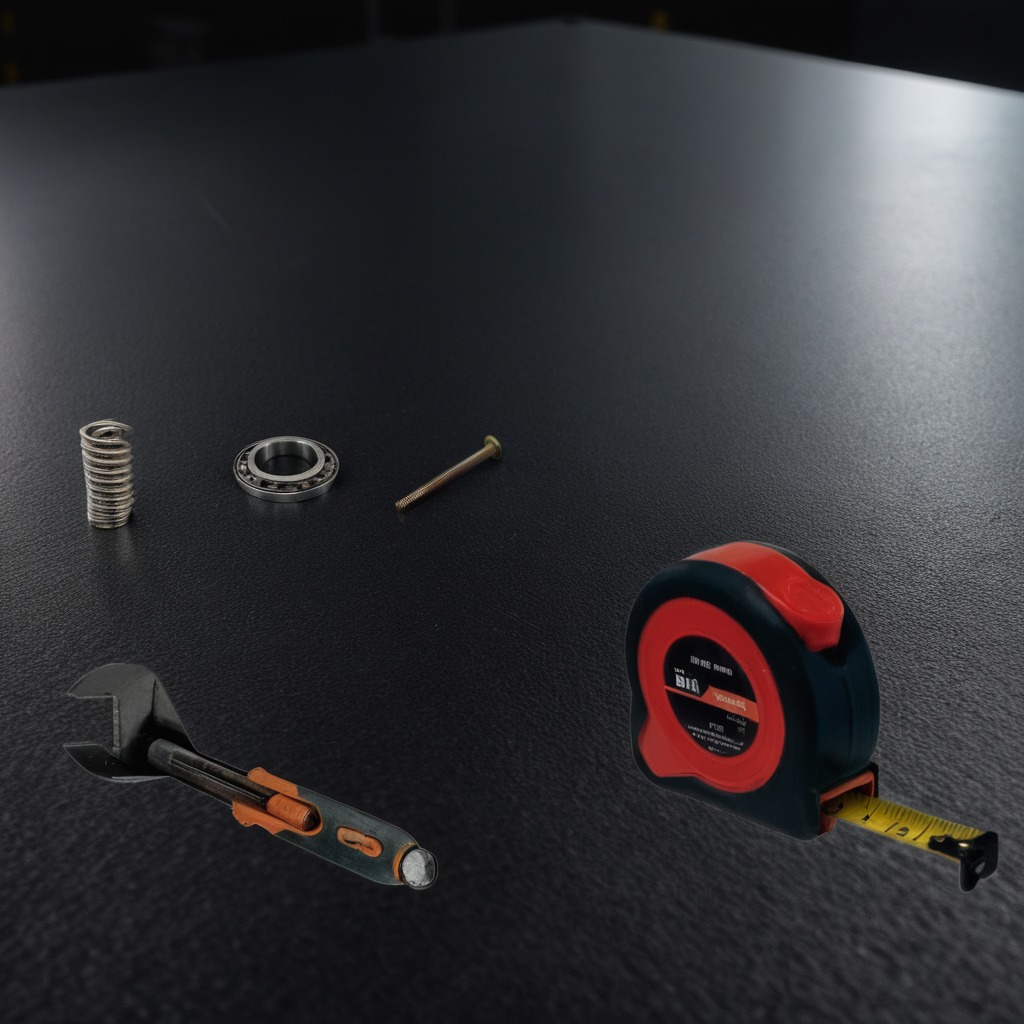
A metal ball bearing, a measuring tape, a metal machine screw, a coiled metal spring, and a wrench are lying on a clean granite tabletop.